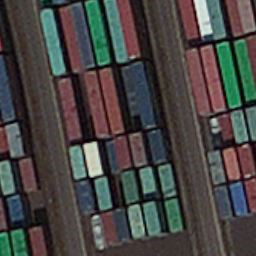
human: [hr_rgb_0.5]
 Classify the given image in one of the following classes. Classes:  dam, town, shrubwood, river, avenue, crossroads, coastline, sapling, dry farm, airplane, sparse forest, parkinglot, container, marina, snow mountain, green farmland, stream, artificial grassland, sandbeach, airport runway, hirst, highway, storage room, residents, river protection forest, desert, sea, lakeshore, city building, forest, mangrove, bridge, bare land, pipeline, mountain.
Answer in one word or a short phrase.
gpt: container